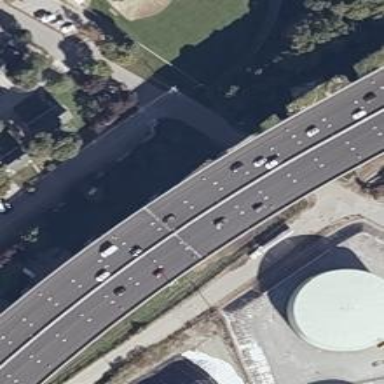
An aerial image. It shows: Motorway bridge with asphalt surface.